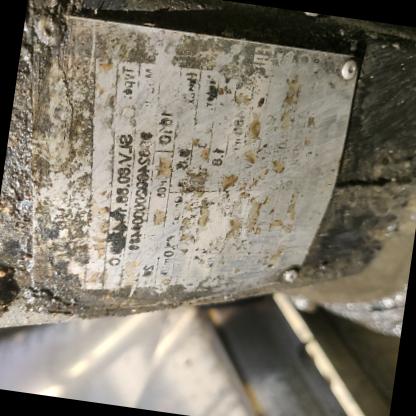
Klasa: tabliczka-znamionowa